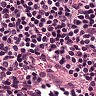
Metastatic tissue present: no